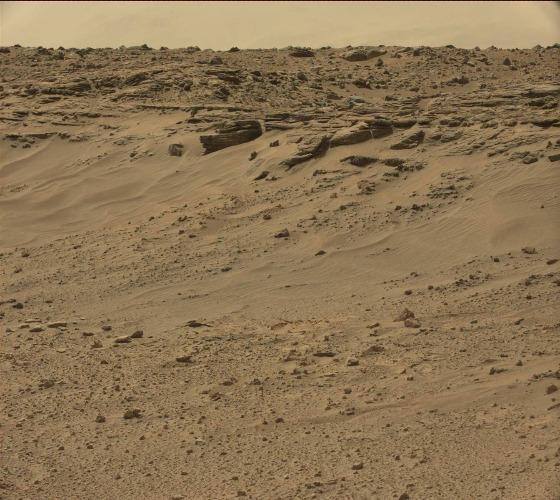
Terrain classes present: Bedrock, Gravel / Sand / Soil, Rock, Sky / Distant Mountains